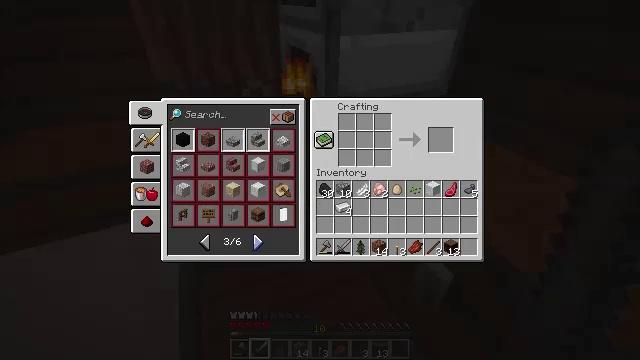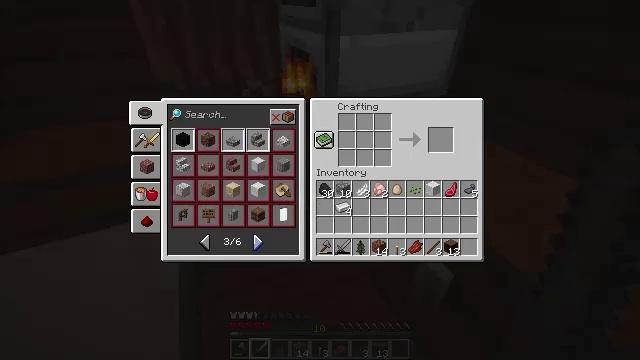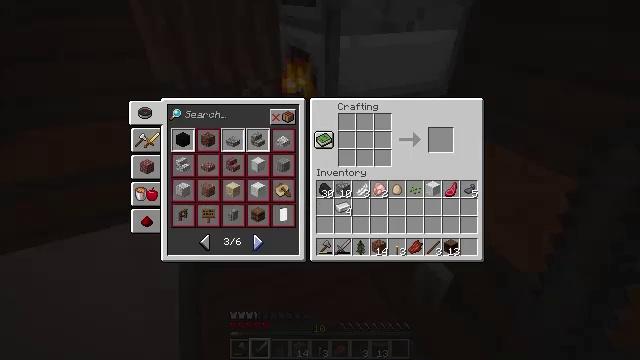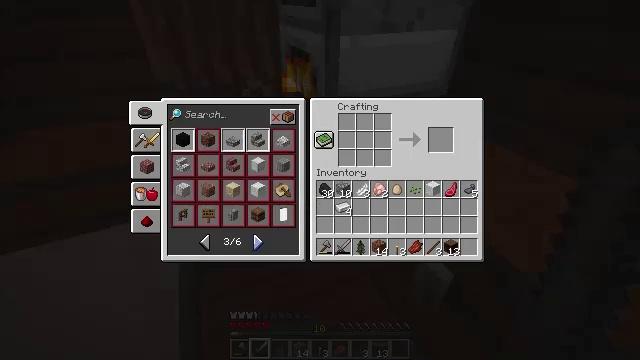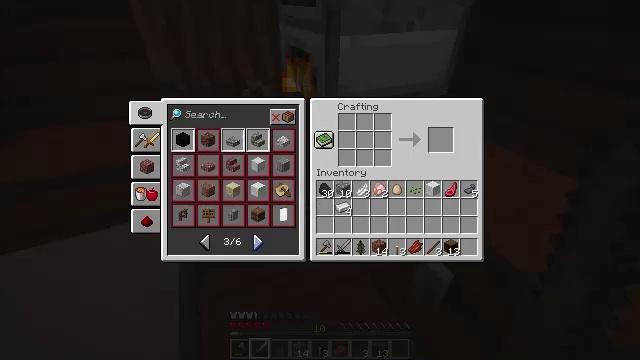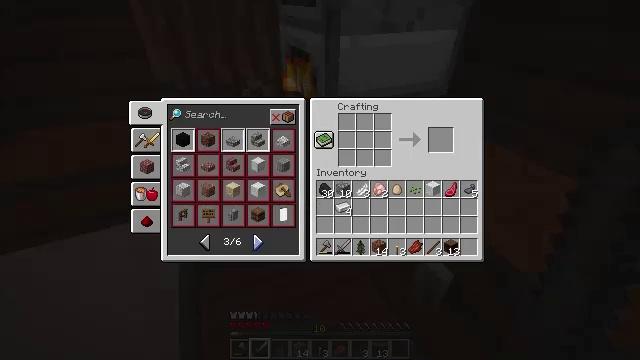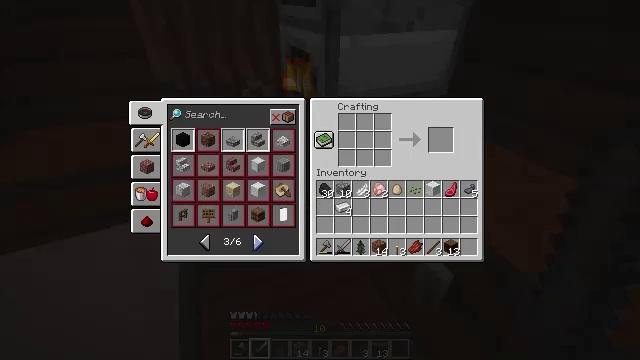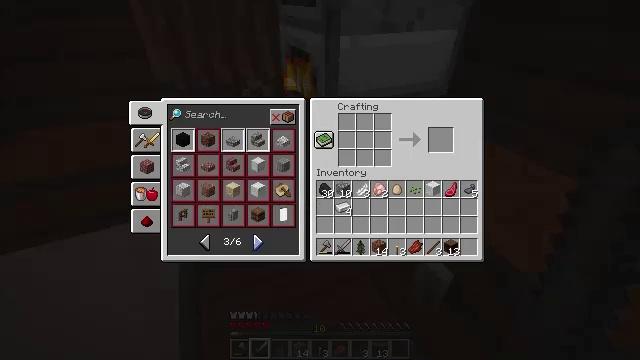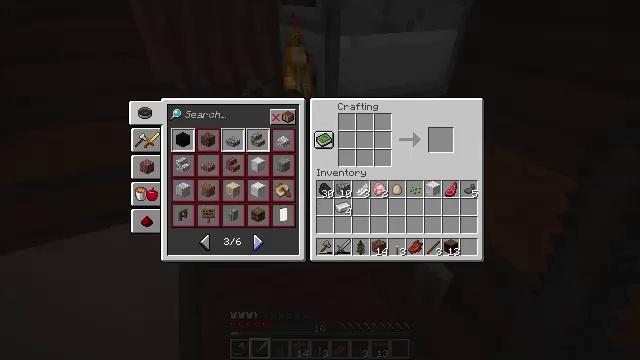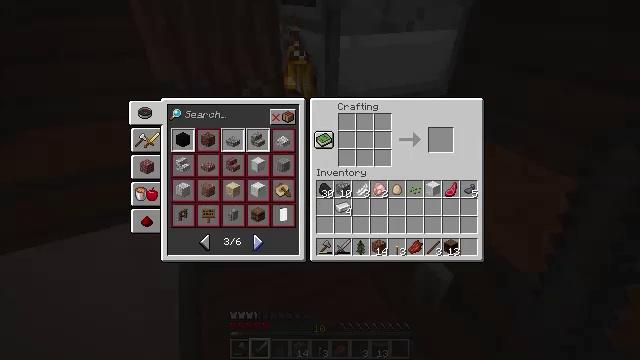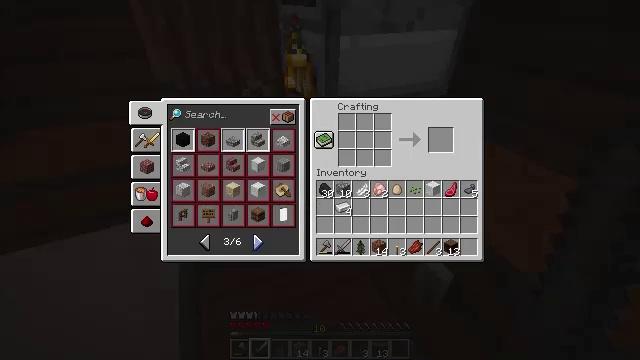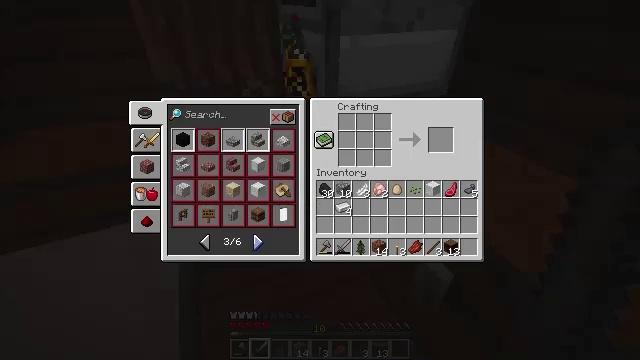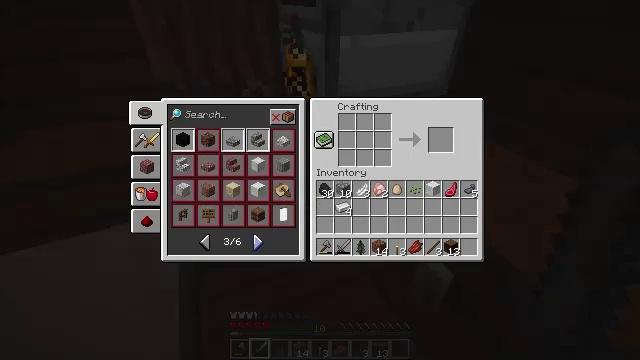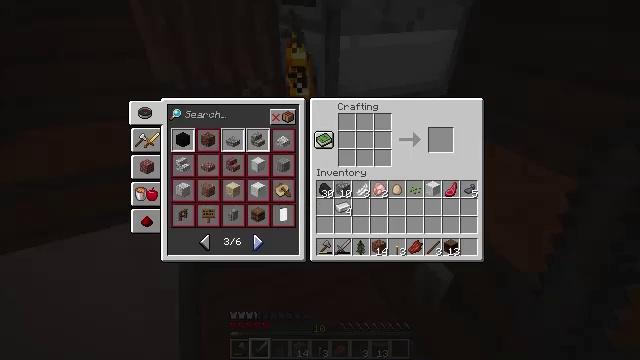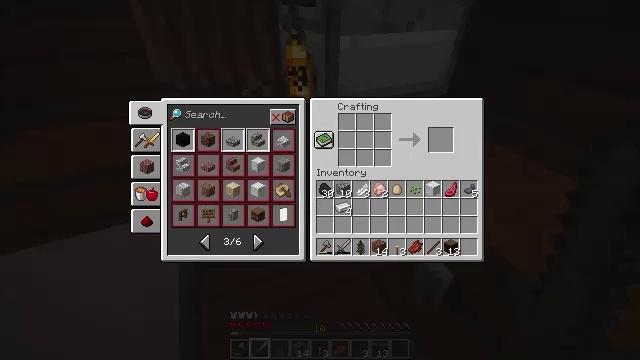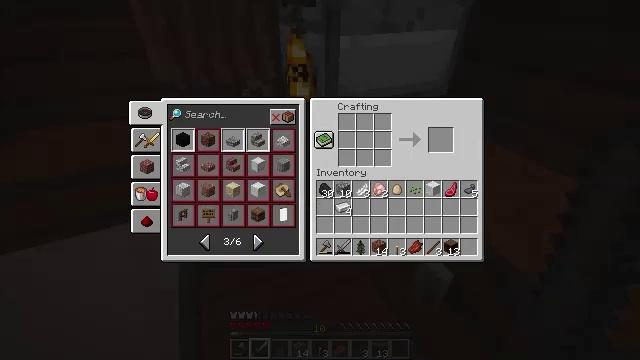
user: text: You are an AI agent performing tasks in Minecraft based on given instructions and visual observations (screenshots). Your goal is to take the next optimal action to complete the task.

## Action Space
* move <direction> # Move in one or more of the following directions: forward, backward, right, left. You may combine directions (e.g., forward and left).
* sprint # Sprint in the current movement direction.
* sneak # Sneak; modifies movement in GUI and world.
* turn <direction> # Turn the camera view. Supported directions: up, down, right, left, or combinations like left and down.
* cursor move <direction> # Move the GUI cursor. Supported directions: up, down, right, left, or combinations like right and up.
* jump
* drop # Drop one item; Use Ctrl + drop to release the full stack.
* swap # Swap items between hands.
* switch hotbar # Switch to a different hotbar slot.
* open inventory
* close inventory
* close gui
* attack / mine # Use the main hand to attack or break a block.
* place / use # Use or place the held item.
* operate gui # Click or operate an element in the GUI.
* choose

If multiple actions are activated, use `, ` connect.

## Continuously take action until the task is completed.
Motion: motion action
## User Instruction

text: Get black dye by crafting it from ink sacs.
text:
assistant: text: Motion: operate gui
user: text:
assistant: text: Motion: operate gui
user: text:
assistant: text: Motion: no_op
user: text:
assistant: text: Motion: no_op
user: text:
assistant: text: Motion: no_op
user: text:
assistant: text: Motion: no_op
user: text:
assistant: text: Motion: no_op
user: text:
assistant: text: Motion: no_op
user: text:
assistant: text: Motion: no_op
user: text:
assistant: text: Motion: no_op
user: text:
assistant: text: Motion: no_op
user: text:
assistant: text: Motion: no_op
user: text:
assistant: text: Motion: no_op
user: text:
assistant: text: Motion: cursor move up
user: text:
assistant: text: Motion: no_op
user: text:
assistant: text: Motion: no_op
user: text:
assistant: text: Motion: no_op
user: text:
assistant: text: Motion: no_op
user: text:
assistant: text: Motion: no_op
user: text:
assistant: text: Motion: no_op
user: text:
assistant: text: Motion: no_op
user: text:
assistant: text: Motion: no_op
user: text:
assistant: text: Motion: no_op
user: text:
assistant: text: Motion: no_op
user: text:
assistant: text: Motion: no_op
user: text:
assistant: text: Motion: no_op
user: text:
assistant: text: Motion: cursor move left and down
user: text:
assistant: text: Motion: no_op
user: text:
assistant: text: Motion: no_op
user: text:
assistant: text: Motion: no_op